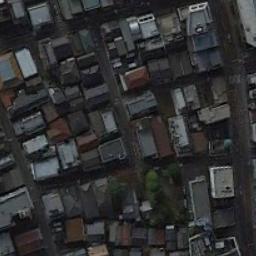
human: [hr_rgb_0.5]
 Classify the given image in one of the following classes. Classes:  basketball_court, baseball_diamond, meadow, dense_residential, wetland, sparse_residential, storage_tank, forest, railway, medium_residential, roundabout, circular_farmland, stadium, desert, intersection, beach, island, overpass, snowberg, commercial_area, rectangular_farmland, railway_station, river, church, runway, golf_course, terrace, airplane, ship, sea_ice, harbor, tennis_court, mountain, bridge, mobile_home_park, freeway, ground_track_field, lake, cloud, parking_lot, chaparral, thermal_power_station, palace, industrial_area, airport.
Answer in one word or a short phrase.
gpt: dense_residential